Interaction volume radius: 5 \u00c5
Interaction volume height: 15 \u00c5
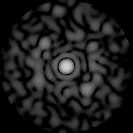
Disorder parameter: 0.8464